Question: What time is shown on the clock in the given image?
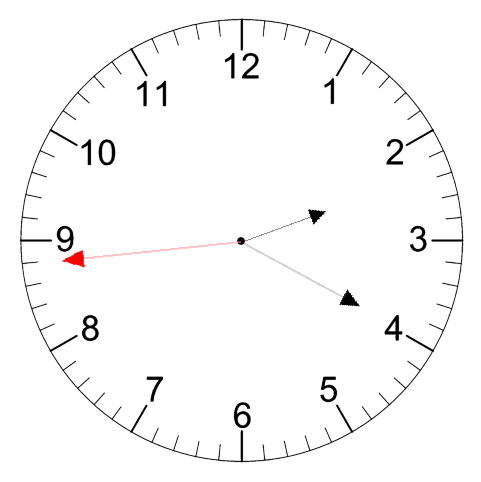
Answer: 02:19:44